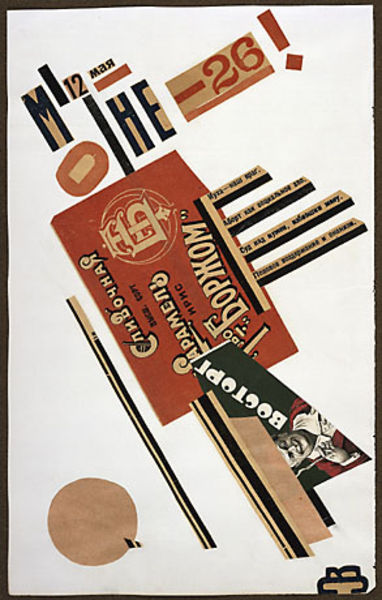
Titel: May 12, '26 to Moni, May 12, '26 to Moni
Künstler: Varvara Stepanova
Standort: Amherst (Massachusetts, USA)
Institution: Mead Art Museum, Amherst College
Schlagwörter: red, white, black, brown, paper, dots, line, photo, letters, abstract, dot, circle, forms, lines, collage, poster, russian, text, numbers, typography, dada, 26